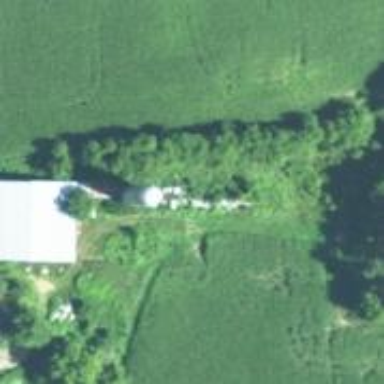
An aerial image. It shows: Silo.